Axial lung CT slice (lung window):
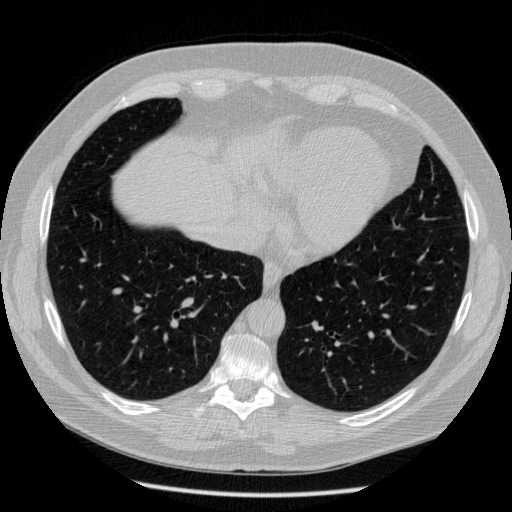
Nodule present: no